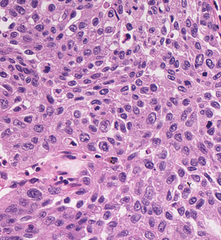
Tumor epithelial tissue: yes
Tumor-associated stroma tissue: no
Normal tissue: no